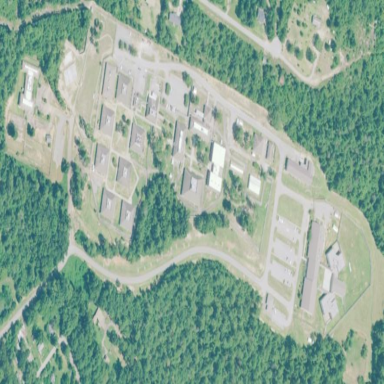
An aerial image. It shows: Prison.